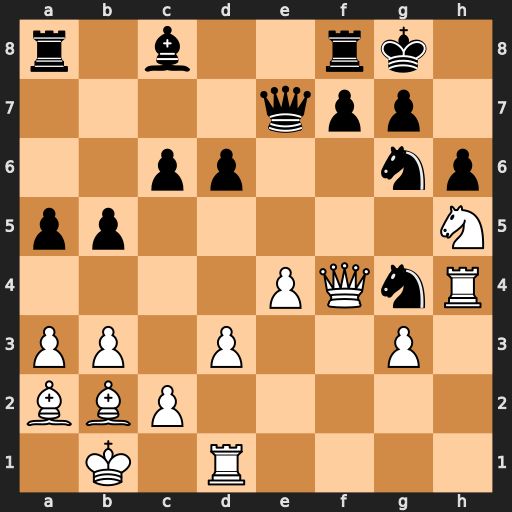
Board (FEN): r1b2rk1/4qpp1/2pp2np/pp5N/4PQnR/PP1P2P1/BBP5/1K1R4
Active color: w
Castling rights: -
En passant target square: -
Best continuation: Rxg4 Bxg4 Qxg4